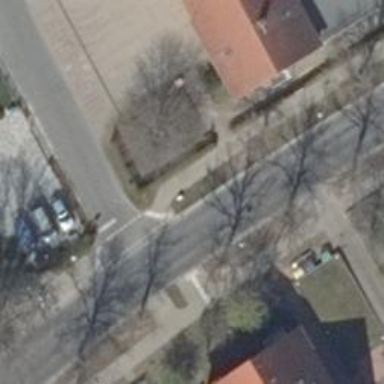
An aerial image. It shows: Uncontrolled crossing along footway.